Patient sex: F
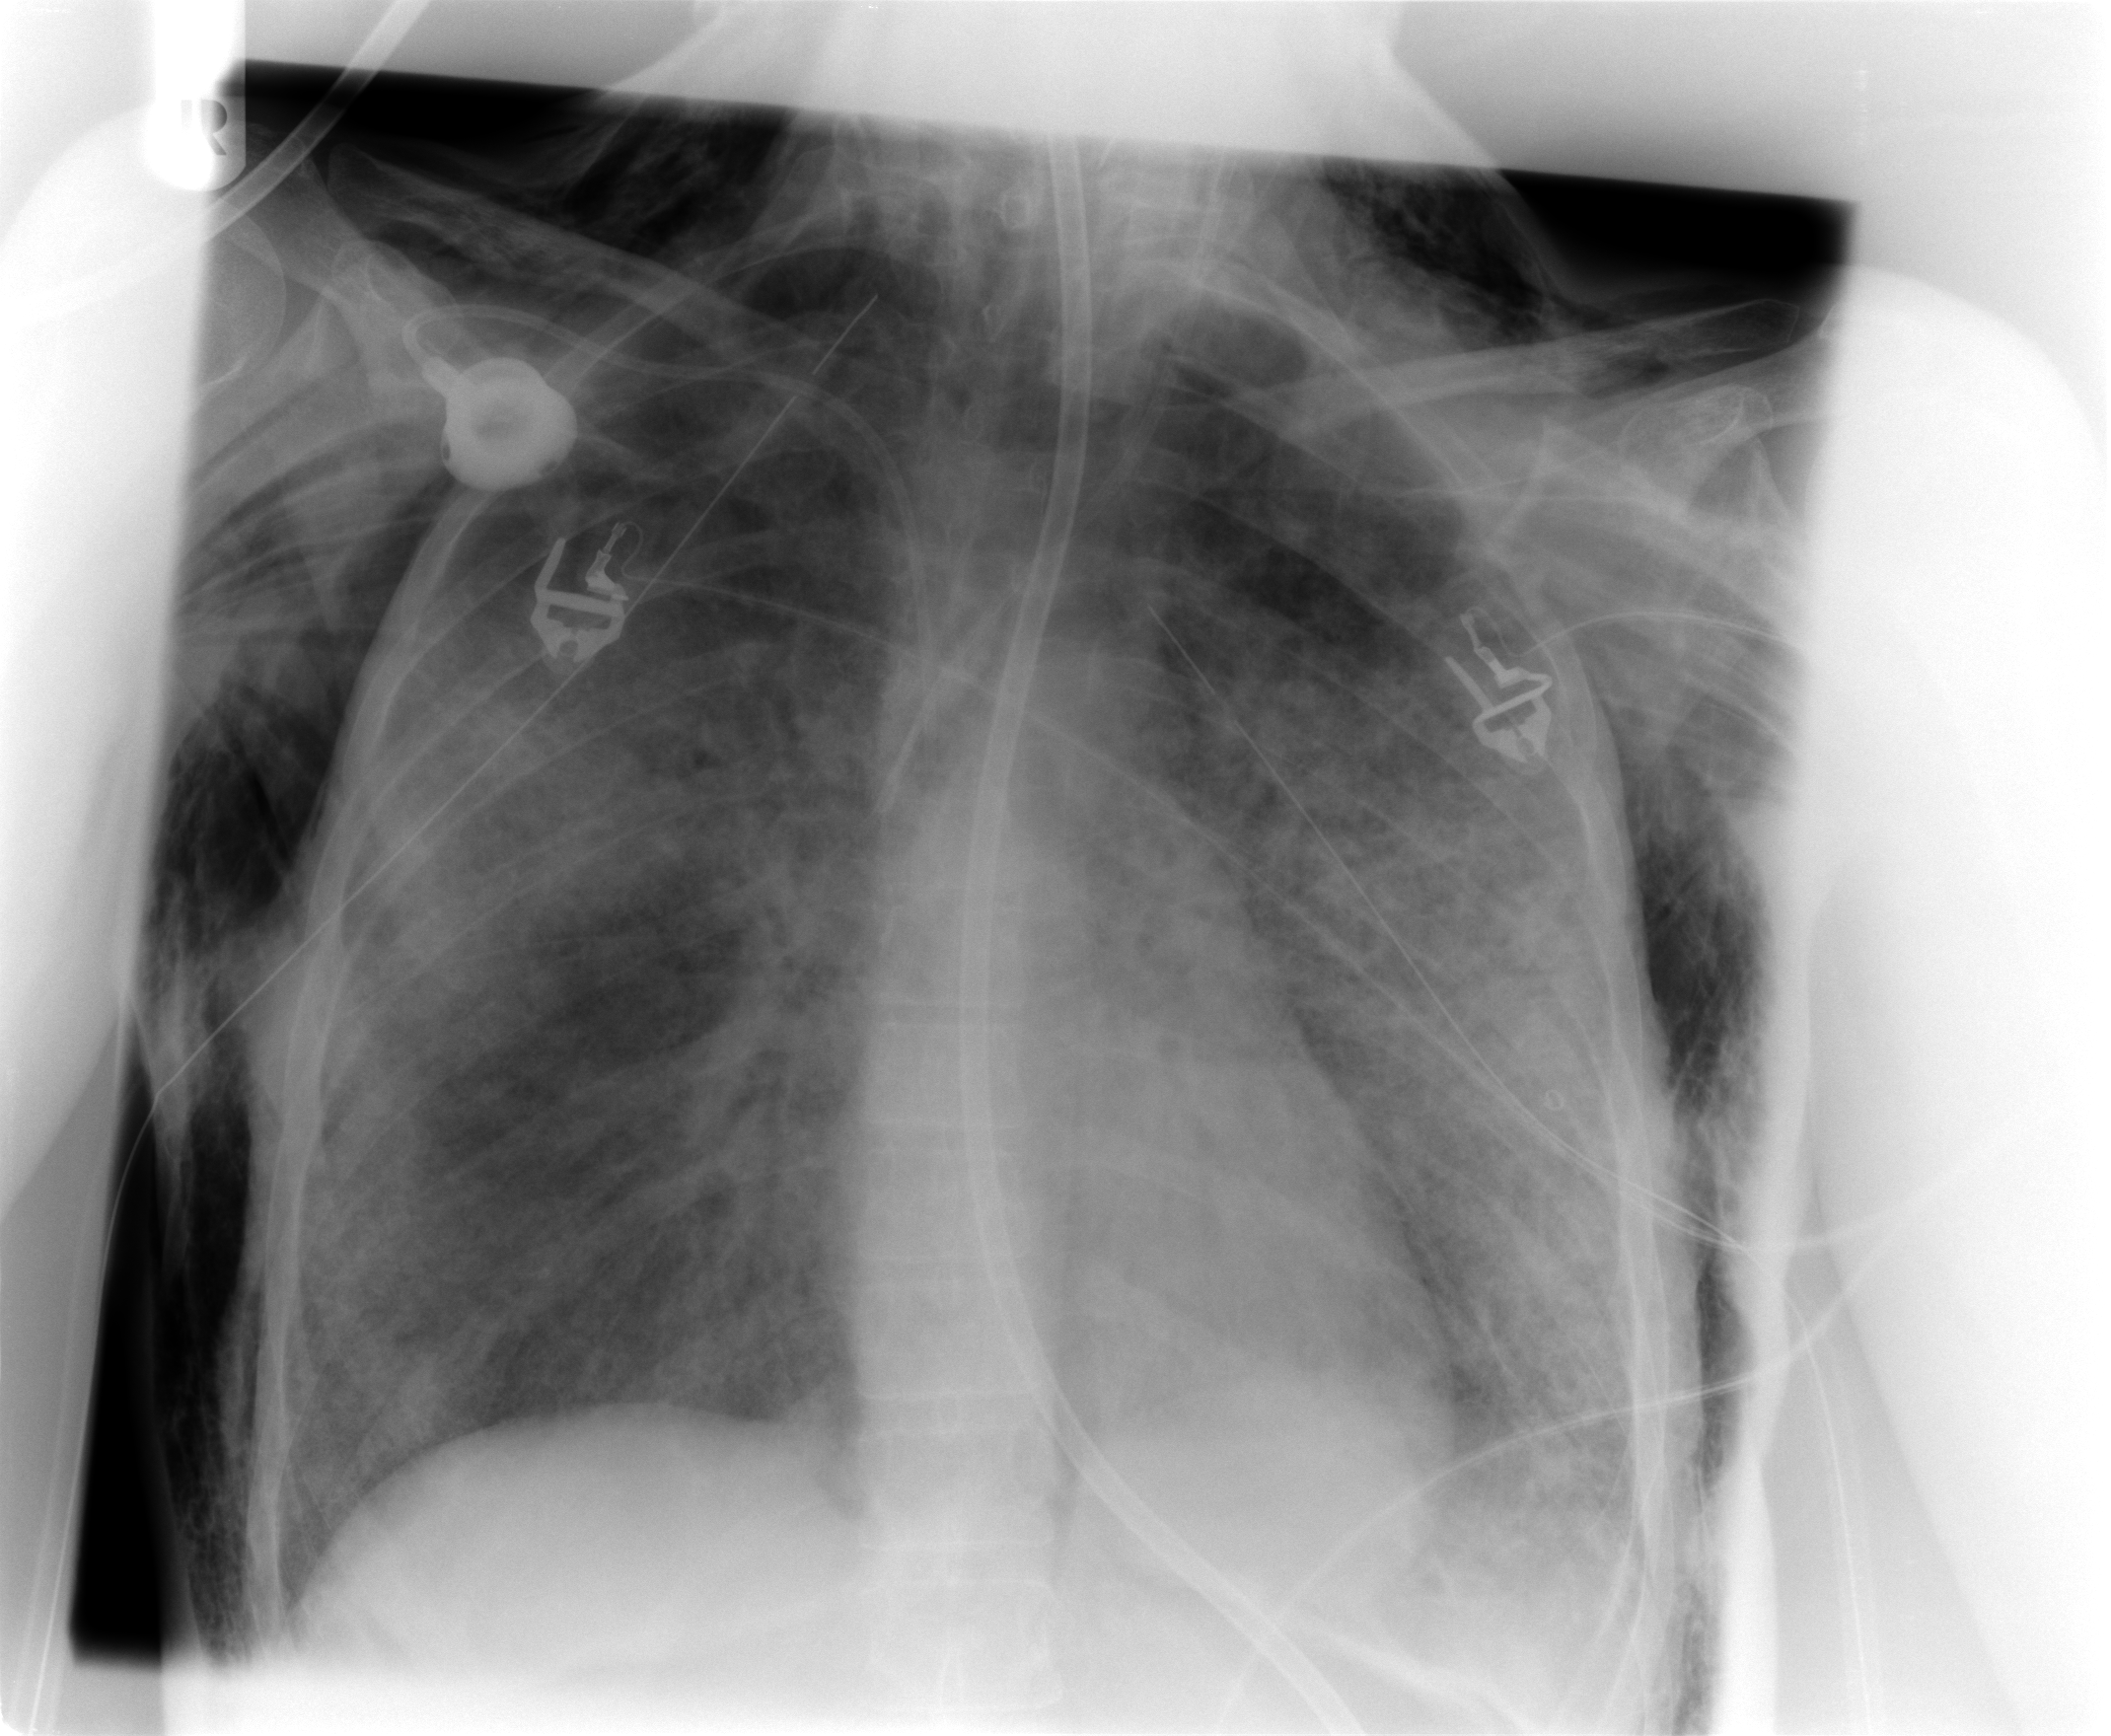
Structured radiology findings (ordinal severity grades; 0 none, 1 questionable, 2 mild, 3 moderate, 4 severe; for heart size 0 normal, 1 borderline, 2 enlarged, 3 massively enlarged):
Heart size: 0
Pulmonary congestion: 0
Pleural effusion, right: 0
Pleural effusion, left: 2
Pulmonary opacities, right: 4
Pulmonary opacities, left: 4
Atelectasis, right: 2
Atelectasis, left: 3